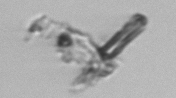
Label: fiber_TAG_external_detritus